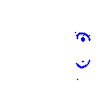
Particle: kaon